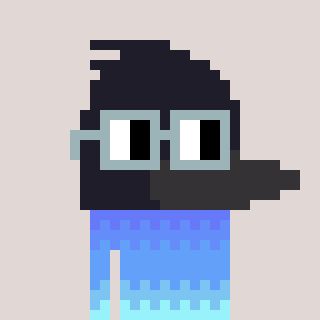
a pixel art character with square dark gray glasses, a raven-shaped head and a green-colored body on a warm background